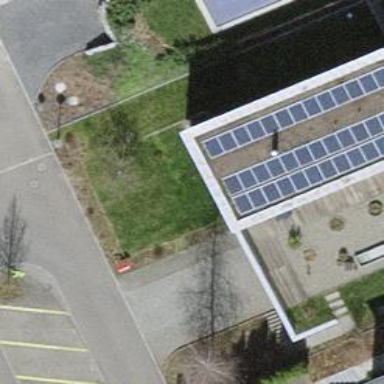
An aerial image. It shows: Solar photovoltaic panel generator.